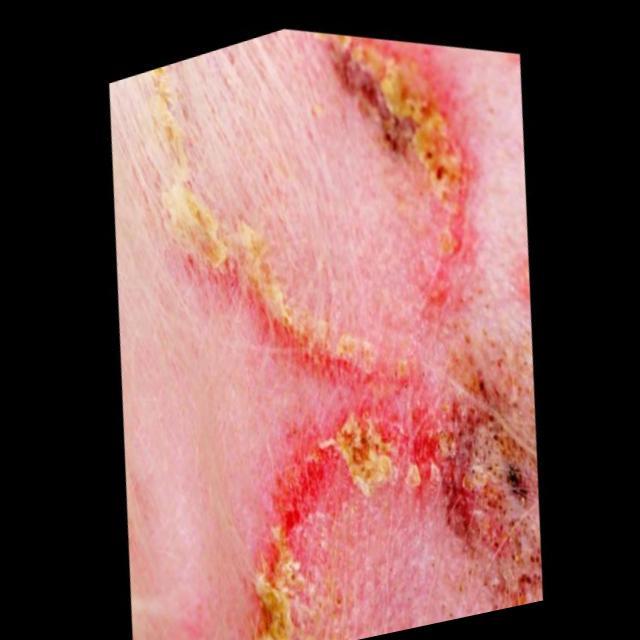
Canine ringworm (Dermatophytosis) — fungal infection caused by Microsporum or Trichophyton. Presents with circular alopecia, scaling, crusting, and broken hairs.